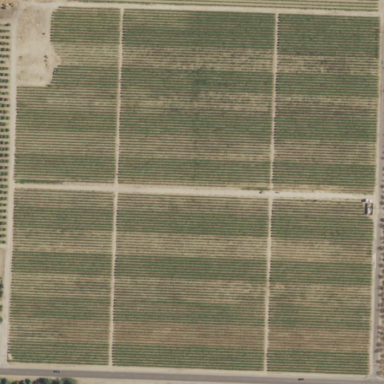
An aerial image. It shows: Orchard filled with almond trees.